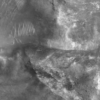
Label: not_dusty